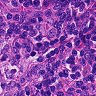
Metastatic tissue present: no